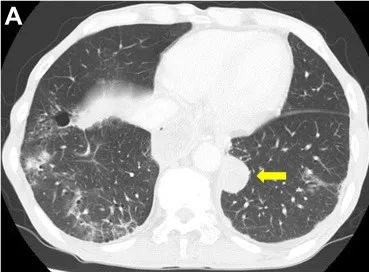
Computed tomography findings. (A, B) Pretreatment computed tomography (CT) scan.
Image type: radiology (ct)